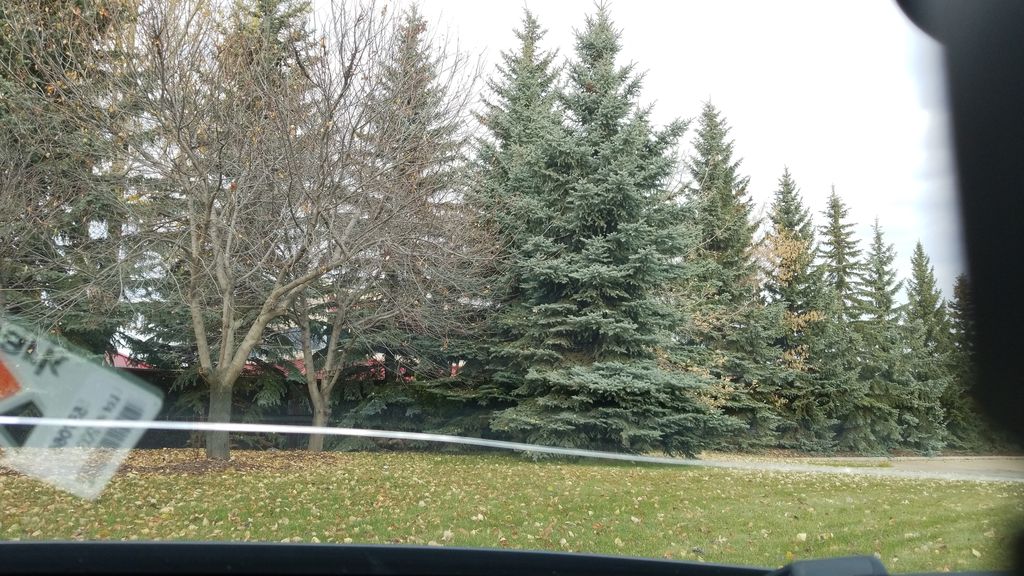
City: edmonton